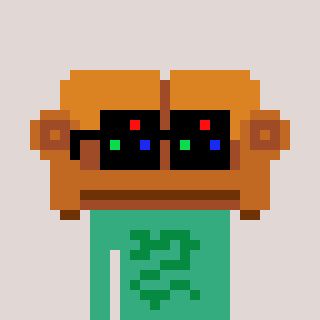
a pixel art character with square black sunglasses, a couch-shaped head and a teal-colored body on a warm background